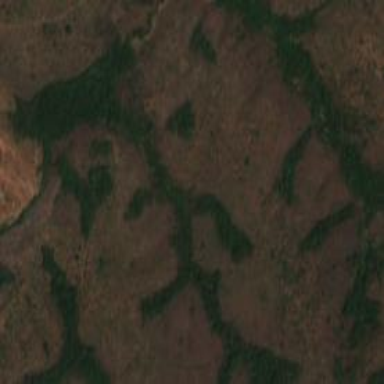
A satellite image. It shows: Forest area.